Aerial crown-view tile of a tropical tree (Barro Colorado Island, Panama), acquired 20240918:
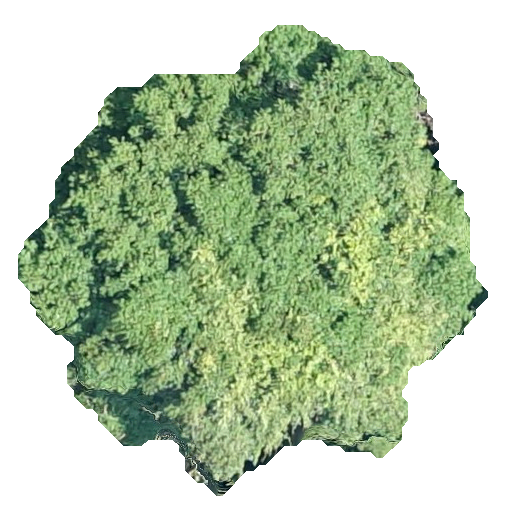
Species: Tachigali panamensis
GBIF accepted scientific name: Tachigali panamensis
Crown area: 228.277 m²